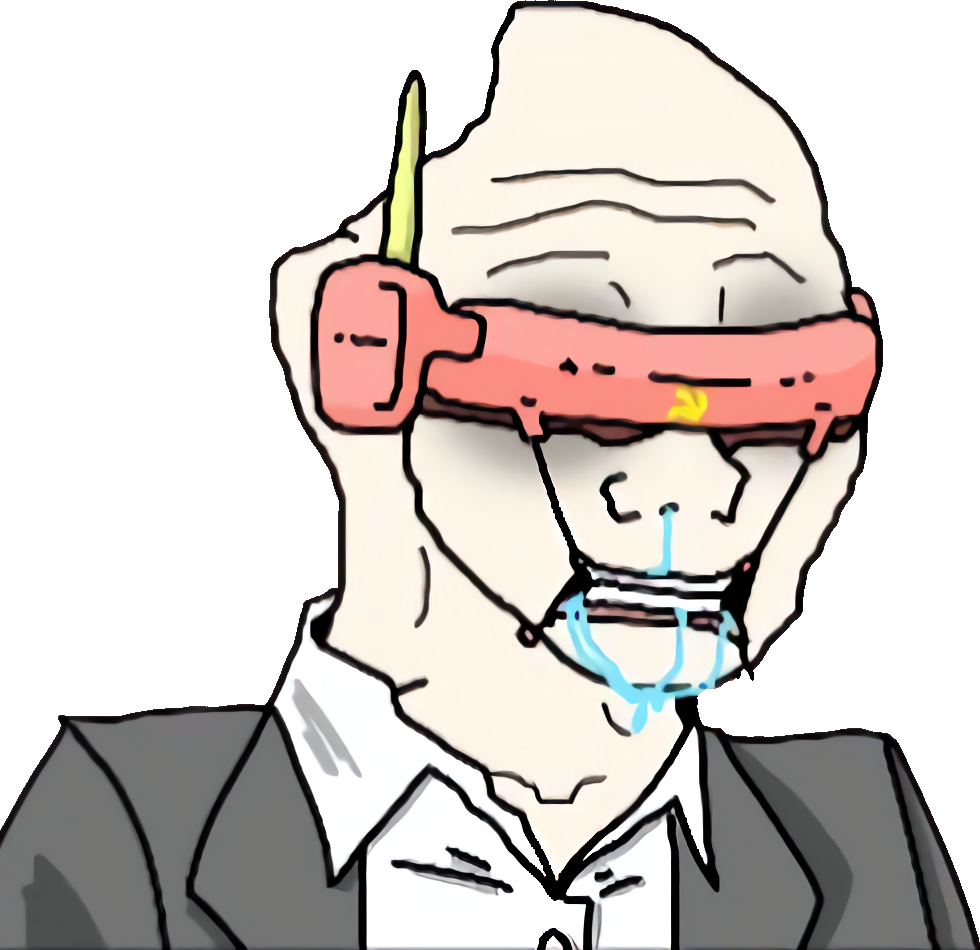
Label: 5_Brainlet